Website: macys
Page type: billing-address
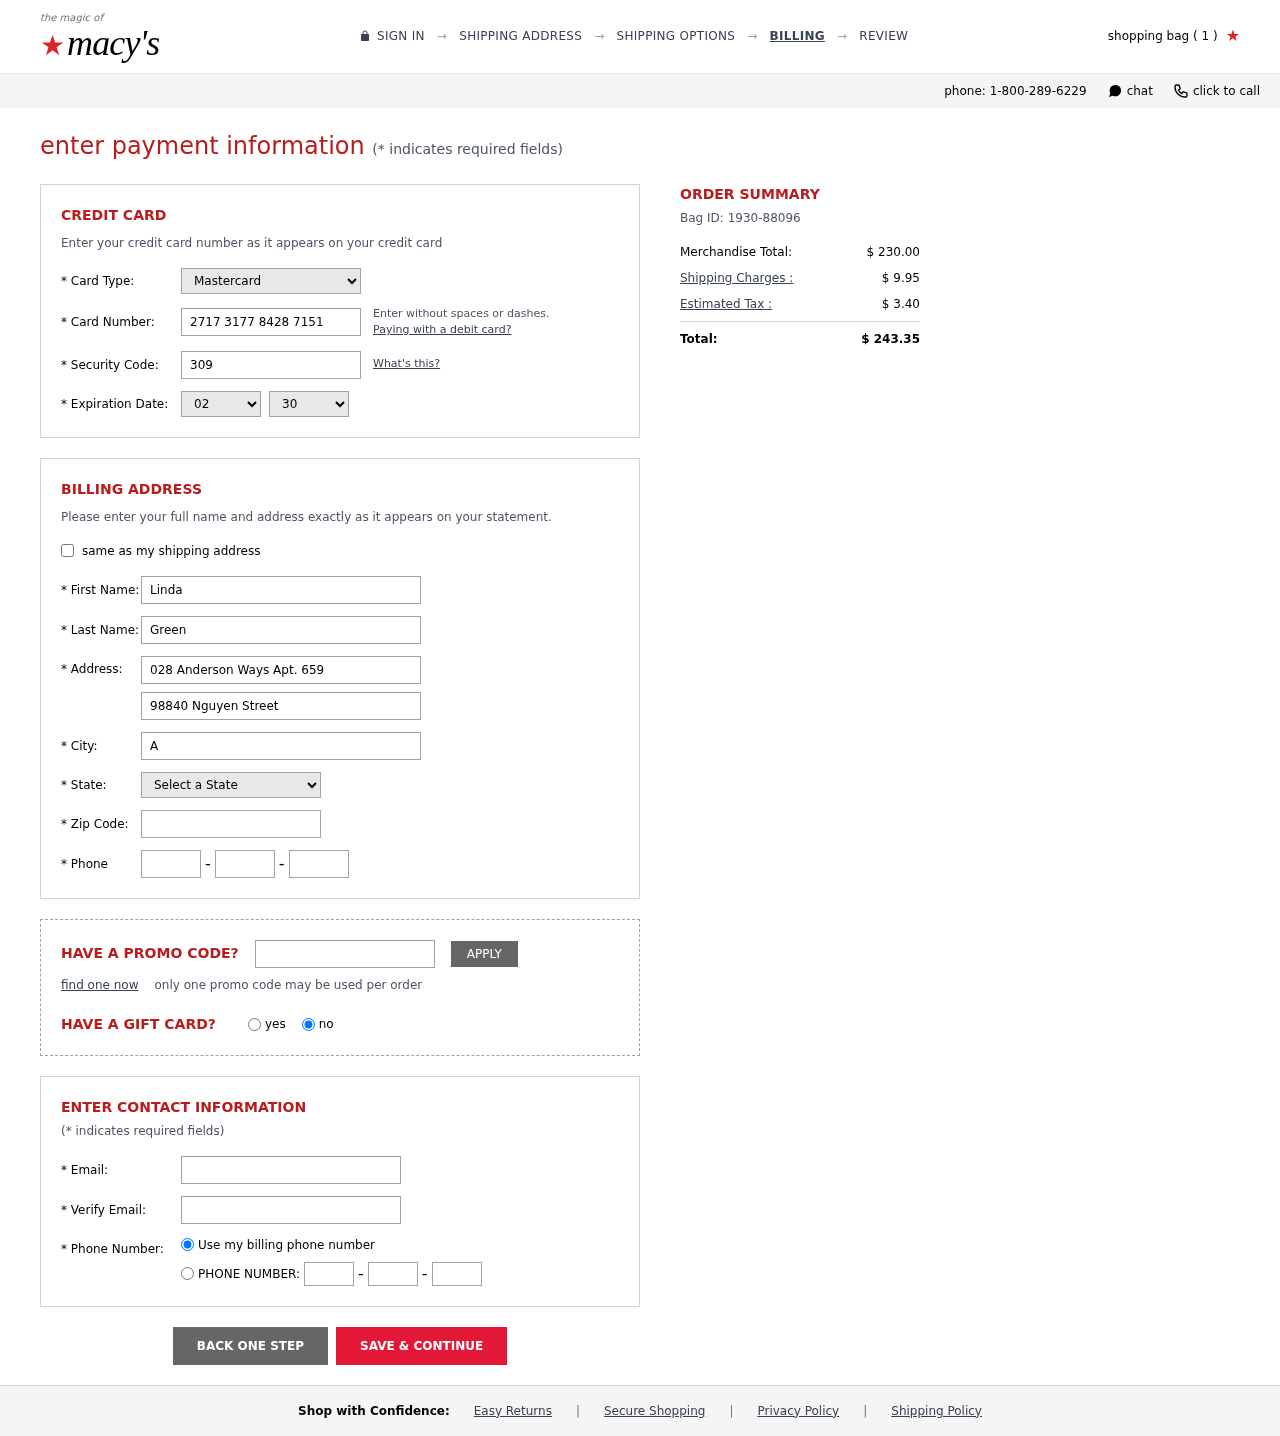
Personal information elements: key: PII_CARD_CVV
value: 309
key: PII_CARD_EXPIRY_MONTH
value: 02
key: PII_CARD_EXPIRY_YEAR
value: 30
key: PII_CARD_NUMBER
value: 2717 3177 8428 7151
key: PII_CARD_TYPE
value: Mastercard
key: PII_CITY
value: Amyfurt
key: PII_EMAIL
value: linda_green@yahoo.com
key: PII_FIRSTNAME
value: Linda
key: PII_LASTNAME
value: Green
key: PII_PHONE_AREA
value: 622
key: PII_PHONE_PREFIX
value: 825
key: PII_PHONE_SUFFIX
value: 6405
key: PII_POSTCODE
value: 01133
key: PII_STATE_ABBR
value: NC
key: PII_STREET
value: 028 Anderson Ways Apt. 659
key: PII_STREET2
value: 98840 Nguyen Street
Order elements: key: ORDER_NUM_ITEMS
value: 1
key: ORDER_ID
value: Bag ID: 1930-88096
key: ORDER_SUBTOTAL
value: $ 230.00
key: ORDER_SHIPPING_COST
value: $ 9.95
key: ORDER_TAX
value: $ 3.40
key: ORDER_TOTAL
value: $ 243.35